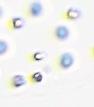
Label: Phaeocystis